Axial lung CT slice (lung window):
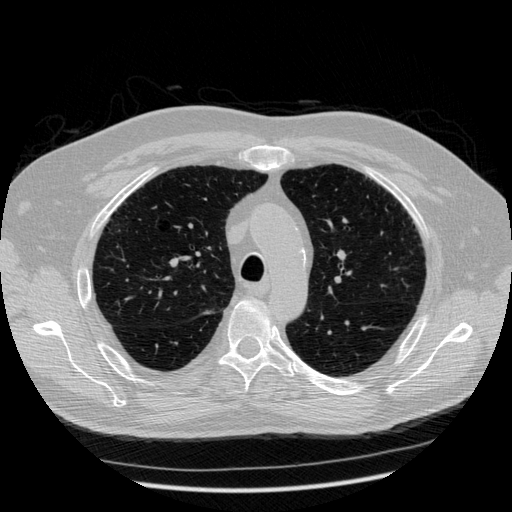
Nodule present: no